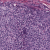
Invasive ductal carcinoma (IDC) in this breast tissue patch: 0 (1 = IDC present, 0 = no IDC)